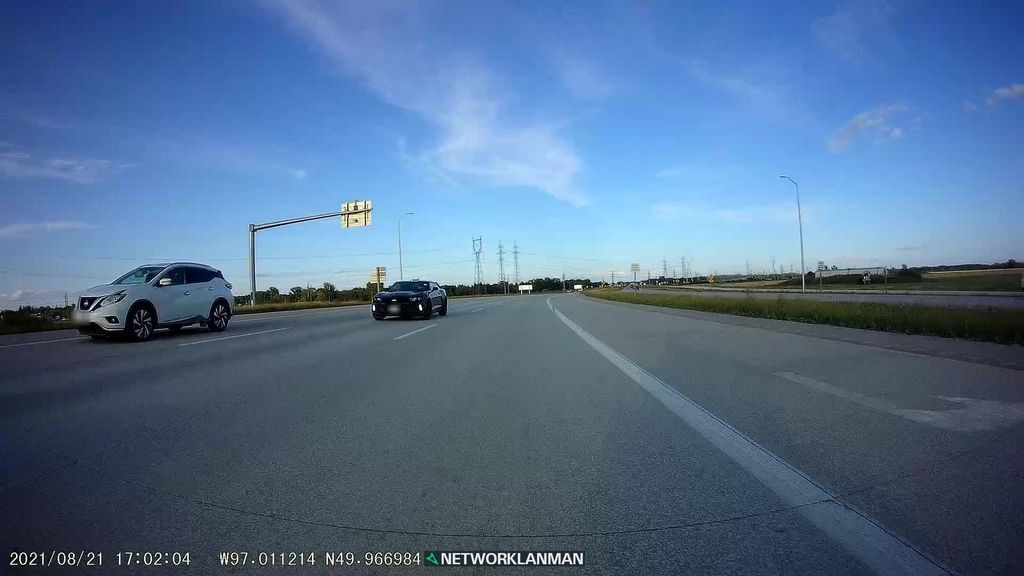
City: winnipeg